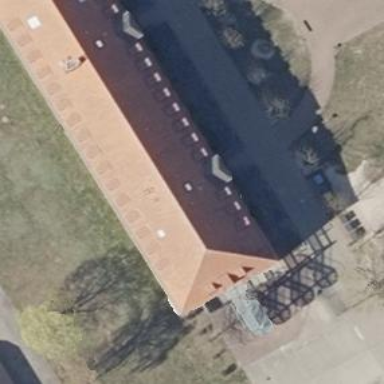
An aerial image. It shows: School building.